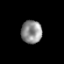
Tissue: prostate
Cell type: Fibroblasts
Senescence score: 0.7372
Nuclear area (px): 464
Mean DAPI intensity: 143.125